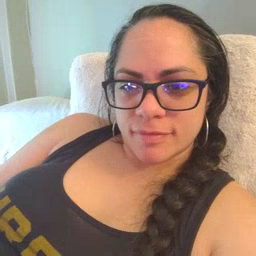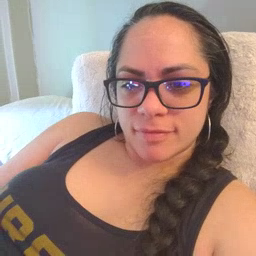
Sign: food